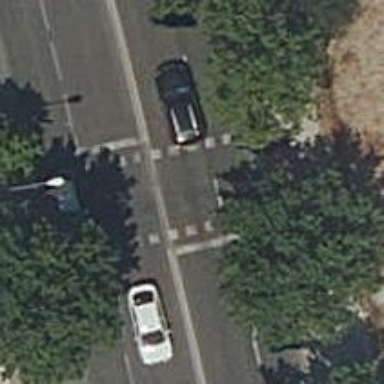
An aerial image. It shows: Secondary road with asphalt surface.